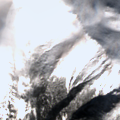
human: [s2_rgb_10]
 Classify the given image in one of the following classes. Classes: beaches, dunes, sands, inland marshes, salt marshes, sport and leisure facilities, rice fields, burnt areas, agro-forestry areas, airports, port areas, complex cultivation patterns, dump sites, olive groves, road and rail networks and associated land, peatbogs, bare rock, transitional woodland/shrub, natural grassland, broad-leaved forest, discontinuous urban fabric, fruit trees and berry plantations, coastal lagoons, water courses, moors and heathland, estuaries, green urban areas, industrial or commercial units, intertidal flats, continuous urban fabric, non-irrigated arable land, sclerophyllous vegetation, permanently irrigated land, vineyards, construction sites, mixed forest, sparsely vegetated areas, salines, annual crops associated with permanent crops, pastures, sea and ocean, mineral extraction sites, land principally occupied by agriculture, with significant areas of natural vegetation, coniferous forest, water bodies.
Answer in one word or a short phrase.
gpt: natural grassland, moors and heathland, sparsely vegetated areas